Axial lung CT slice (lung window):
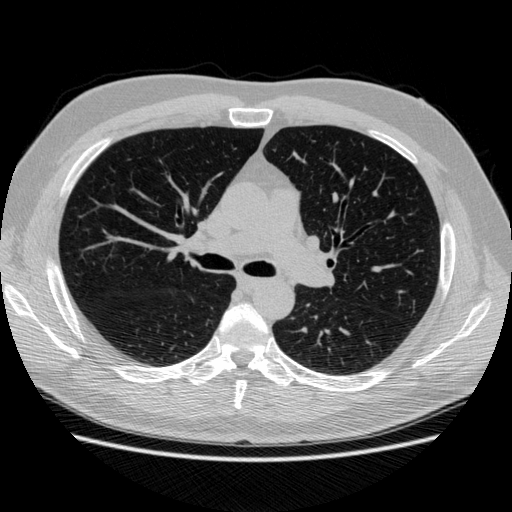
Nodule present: no